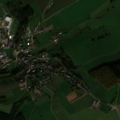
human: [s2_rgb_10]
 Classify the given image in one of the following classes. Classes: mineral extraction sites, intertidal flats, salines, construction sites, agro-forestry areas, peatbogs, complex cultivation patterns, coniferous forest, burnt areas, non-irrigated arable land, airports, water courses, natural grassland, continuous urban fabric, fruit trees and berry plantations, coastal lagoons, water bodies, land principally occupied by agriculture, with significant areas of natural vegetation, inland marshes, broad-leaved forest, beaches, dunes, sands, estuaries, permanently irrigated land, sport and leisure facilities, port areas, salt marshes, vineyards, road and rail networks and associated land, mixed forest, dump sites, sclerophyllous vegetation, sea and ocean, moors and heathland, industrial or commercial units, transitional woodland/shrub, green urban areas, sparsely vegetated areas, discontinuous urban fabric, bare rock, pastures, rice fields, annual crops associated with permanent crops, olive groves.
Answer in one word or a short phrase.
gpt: discontinuous urban fabric, non-irrigated arable land, complex cultivation patterns, broad-leaved forest, coniferous forest